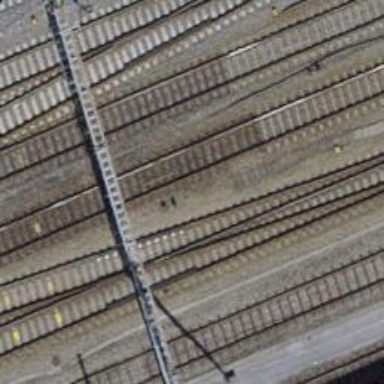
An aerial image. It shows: Single-track electrified railway siding with contact line for service.